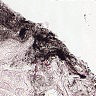
Metastatic tissue present: no